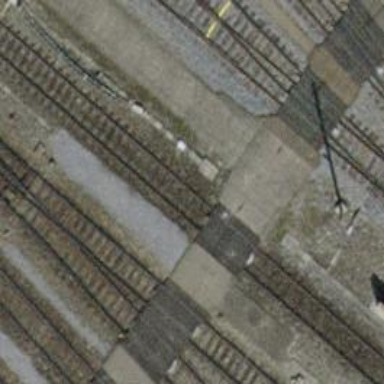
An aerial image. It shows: Railway level crossing.